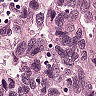
Metastatic tissue present: yes